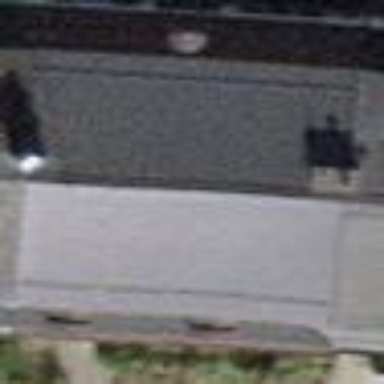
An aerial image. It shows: House with tile roof in mansard style.